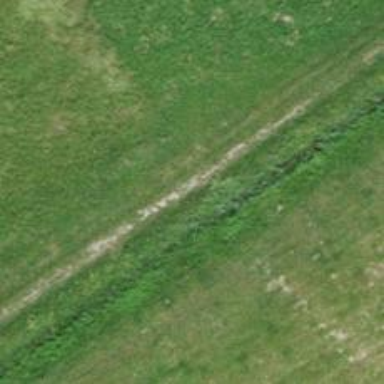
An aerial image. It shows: Compacted track road with grade3 tracktype.